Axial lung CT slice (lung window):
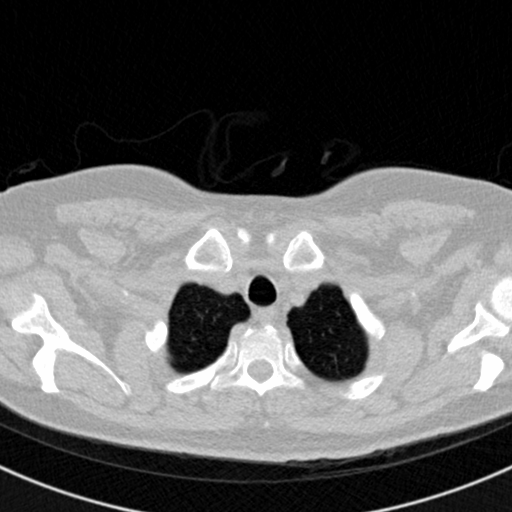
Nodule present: no